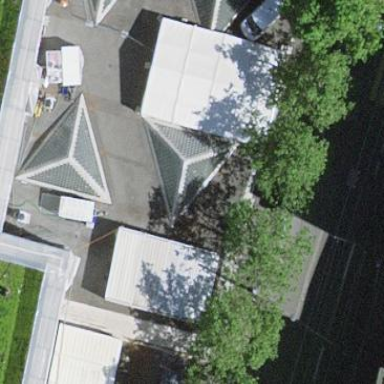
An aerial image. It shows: Building with pyramidal glass roof.